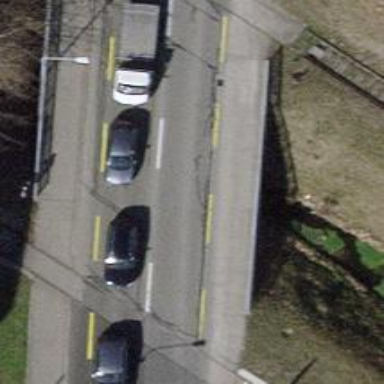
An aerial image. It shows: Tertiary road with asphalt surface crossing bridge. The road has designated cycle lane.